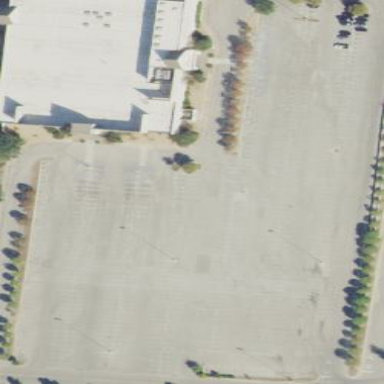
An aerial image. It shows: Parking area with surface.